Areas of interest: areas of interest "Lin'an Commercial City (Qianwang Street)"
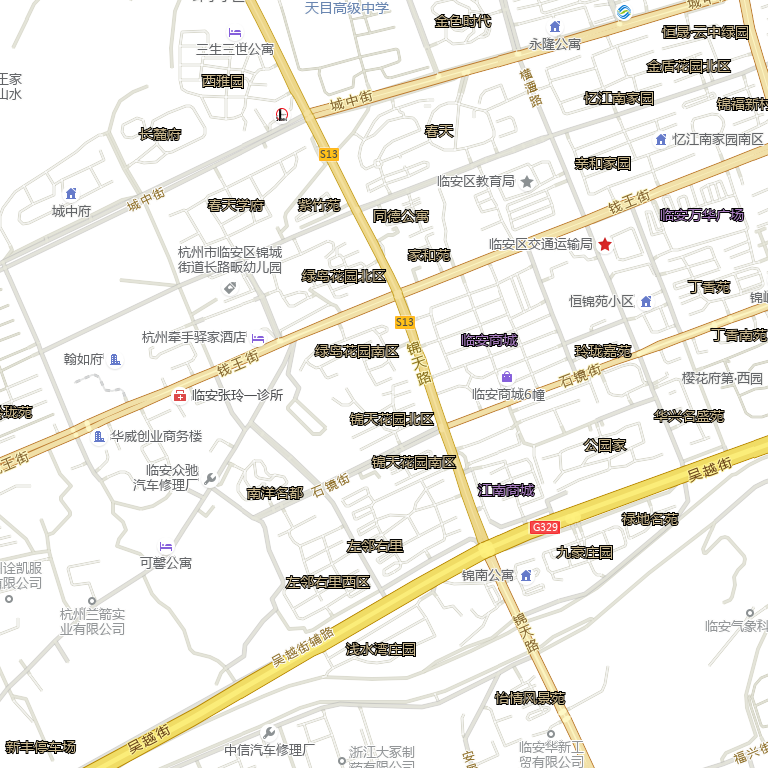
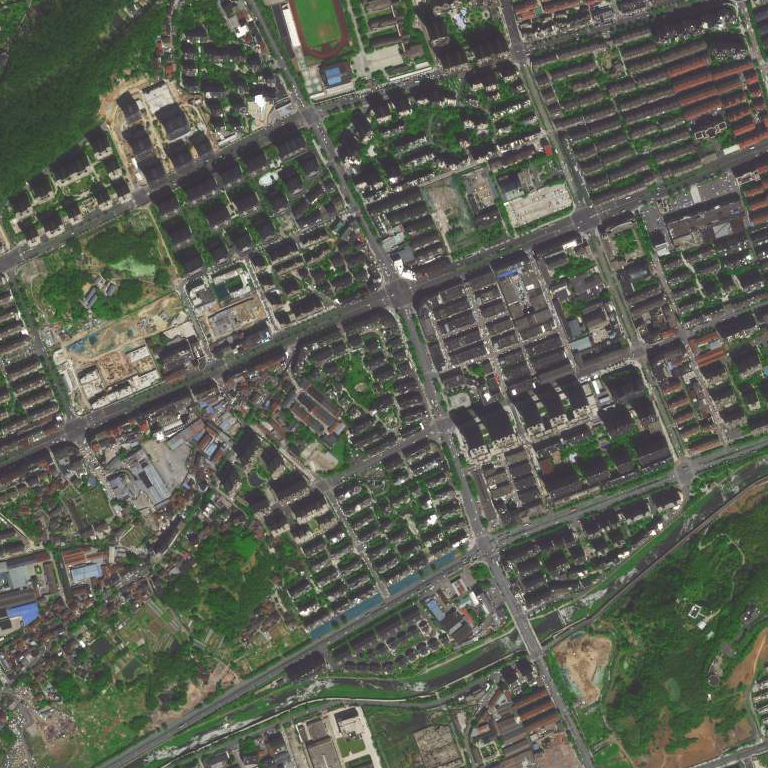